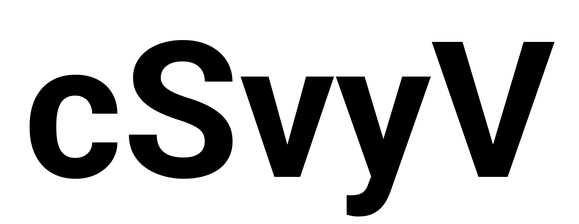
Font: Roboto_Bold